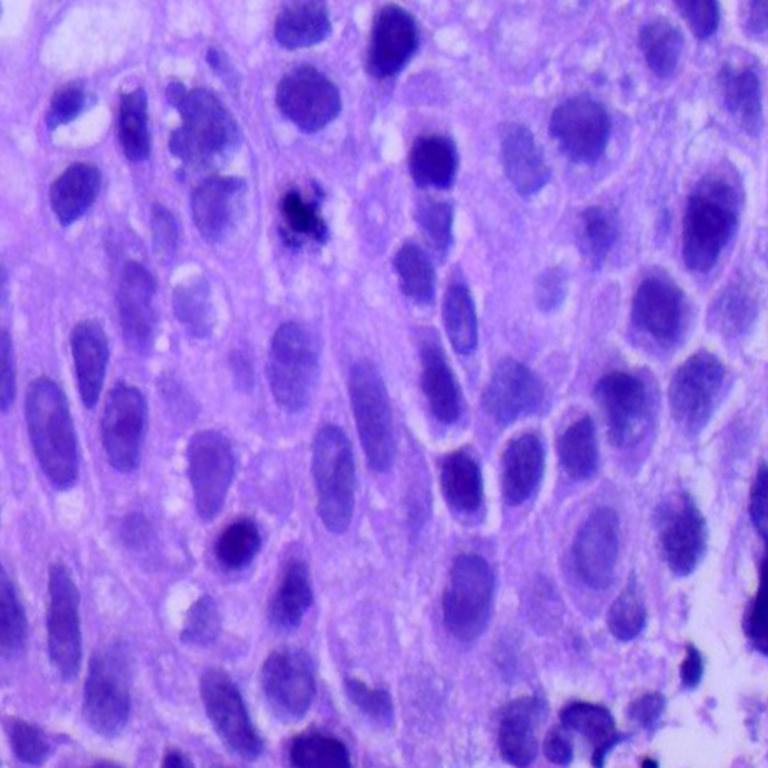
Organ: lung
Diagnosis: squamous carcinomas